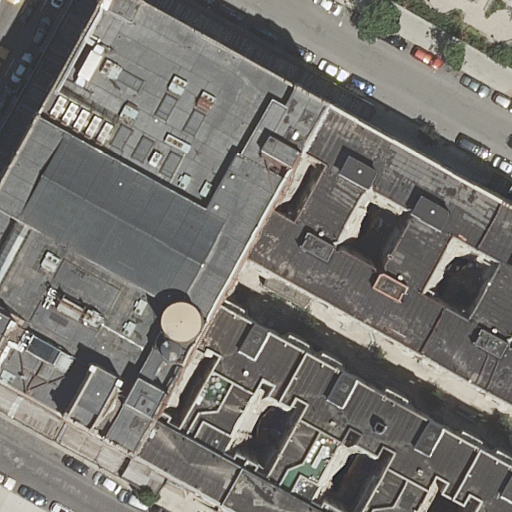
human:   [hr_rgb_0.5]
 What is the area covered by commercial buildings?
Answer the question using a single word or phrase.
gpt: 0m2

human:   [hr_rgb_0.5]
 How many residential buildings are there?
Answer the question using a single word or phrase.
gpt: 7

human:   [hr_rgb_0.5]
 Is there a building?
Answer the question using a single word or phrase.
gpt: yes

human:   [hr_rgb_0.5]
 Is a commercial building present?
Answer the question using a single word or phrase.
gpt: no

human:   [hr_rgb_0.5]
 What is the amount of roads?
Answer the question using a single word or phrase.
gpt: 2

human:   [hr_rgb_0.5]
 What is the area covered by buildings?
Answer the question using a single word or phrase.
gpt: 6306m2

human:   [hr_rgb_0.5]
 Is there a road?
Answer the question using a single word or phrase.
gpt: yes

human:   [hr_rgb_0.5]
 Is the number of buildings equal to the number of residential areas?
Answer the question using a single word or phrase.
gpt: no

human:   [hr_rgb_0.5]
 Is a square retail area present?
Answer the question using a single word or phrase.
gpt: no

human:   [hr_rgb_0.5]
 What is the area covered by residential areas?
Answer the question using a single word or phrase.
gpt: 0m2

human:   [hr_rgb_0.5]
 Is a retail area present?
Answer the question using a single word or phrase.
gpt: yes

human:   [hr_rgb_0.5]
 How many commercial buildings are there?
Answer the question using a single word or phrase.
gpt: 0

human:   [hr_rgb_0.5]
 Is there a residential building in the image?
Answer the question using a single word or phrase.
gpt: yes

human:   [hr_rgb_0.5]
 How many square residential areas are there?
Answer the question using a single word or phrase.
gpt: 0

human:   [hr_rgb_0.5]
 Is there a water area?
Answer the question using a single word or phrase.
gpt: no

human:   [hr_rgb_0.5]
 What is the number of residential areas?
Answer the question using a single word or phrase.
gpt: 1

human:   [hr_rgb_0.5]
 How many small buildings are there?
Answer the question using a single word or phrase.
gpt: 1

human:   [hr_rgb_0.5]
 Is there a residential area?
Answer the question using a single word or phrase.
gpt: yes

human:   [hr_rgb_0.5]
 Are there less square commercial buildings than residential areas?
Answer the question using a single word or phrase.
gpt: yes

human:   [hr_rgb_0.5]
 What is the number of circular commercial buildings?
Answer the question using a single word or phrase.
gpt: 0

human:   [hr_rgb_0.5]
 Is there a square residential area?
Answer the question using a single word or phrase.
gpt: no

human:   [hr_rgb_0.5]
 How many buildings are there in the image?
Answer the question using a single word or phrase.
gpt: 7

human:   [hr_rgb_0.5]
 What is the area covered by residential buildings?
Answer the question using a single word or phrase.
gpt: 6306m2

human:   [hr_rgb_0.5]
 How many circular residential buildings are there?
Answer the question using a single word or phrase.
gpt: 0

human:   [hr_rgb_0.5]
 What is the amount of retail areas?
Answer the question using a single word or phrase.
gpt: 1

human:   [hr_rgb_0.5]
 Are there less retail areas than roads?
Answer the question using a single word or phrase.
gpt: yes

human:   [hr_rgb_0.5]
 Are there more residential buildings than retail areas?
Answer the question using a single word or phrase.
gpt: yes

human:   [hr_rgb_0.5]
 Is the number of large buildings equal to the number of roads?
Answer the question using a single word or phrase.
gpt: no

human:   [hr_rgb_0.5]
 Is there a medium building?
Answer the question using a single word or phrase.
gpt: yes

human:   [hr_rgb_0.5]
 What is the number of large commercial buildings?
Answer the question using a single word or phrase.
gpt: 0

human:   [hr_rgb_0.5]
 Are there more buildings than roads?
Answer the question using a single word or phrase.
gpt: yes

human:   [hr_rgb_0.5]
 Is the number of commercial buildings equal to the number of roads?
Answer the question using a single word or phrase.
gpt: no

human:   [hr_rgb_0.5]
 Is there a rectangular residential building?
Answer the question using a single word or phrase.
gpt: yes

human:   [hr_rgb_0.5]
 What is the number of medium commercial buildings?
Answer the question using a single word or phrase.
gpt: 0

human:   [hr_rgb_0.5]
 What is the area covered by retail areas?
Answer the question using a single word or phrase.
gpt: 8157m2

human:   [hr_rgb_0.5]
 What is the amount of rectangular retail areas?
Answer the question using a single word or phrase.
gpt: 1

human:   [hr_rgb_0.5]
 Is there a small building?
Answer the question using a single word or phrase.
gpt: yes

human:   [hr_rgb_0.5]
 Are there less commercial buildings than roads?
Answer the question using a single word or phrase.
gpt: yes

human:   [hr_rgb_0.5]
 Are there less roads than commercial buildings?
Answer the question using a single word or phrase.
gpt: no

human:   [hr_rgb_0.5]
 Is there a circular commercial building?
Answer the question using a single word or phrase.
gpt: no

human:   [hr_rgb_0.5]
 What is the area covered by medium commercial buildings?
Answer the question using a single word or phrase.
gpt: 0m2

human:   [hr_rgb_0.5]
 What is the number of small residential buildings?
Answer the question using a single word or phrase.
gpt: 1

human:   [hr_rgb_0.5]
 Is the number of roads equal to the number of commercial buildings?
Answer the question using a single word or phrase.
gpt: no

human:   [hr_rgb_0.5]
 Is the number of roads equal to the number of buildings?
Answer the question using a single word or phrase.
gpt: no

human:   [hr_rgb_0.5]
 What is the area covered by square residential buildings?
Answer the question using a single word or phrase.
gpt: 0m2

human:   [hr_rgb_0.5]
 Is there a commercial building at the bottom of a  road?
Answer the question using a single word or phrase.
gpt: no

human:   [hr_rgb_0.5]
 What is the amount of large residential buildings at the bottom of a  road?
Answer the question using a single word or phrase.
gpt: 2

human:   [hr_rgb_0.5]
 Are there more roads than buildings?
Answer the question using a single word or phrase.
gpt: no

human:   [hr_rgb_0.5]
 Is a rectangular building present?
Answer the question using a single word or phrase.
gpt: yes

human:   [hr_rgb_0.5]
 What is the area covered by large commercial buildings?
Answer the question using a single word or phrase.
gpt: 0m2

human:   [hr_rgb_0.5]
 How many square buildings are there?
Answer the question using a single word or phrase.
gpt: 0

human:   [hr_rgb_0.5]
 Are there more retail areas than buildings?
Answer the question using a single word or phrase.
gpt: no

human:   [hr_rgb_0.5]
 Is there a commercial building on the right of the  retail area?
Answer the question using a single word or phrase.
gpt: no

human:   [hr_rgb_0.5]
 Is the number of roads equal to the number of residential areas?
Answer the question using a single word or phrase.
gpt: no

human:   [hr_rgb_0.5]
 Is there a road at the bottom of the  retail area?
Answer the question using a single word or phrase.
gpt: no

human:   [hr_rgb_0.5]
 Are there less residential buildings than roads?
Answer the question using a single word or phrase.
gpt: no

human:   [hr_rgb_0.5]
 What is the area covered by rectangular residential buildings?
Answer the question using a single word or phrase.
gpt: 81m2

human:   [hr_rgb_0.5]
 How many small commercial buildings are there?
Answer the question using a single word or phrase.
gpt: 0

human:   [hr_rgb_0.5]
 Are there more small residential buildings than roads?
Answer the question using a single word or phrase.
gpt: no

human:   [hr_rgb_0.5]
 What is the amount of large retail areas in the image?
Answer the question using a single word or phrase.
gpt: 1

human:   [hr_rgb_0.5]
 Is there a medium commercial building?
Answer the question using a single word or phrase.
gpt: no

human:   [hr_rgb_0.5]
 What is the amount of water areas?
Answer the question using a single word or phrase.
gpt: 0

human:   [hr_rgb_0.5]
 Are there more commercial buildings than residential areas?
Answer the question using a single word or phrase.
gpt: no

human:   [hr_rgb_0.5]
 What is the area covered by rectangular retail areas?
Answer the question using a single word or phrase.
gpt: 8157m2